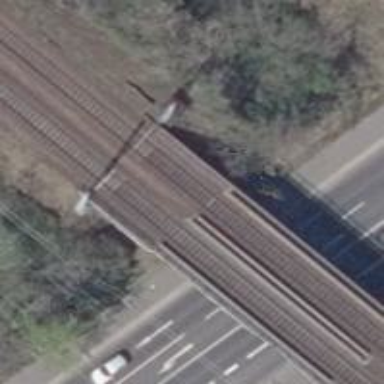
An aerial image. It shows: Bridge over electrified railway with contact lines.